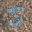
Label: 5